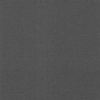
Label: dusty